Interaction volume radius: 5 \u00c5
Interaction volume height: 10 \u00c5
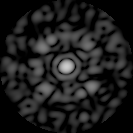
Disorder parameter: 0.8156